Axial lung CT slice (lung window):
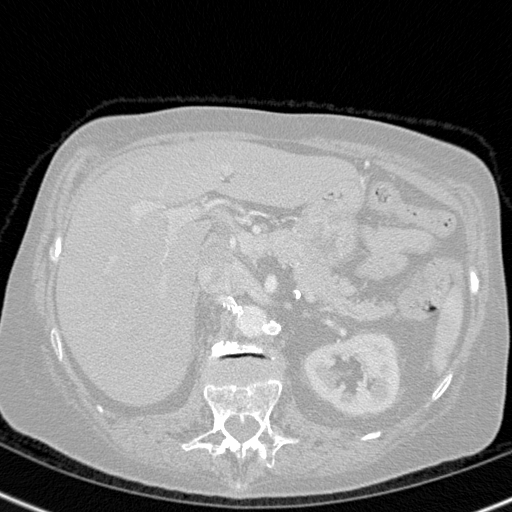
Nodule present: no